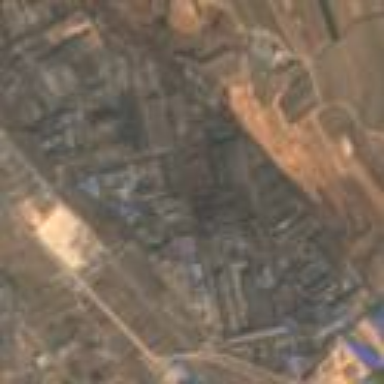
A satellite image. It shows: Industrial area.